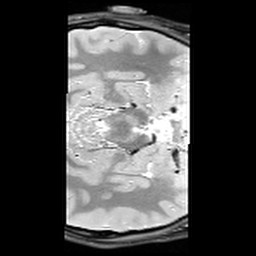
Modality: PDw
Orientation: axial
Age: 21
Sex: female
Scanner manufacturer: siemens
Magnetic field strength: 3 T
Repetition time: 6.49 s
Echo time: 0.016 s